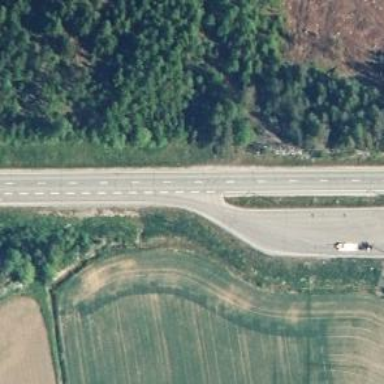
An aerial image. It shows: Asphalt trunk highway.